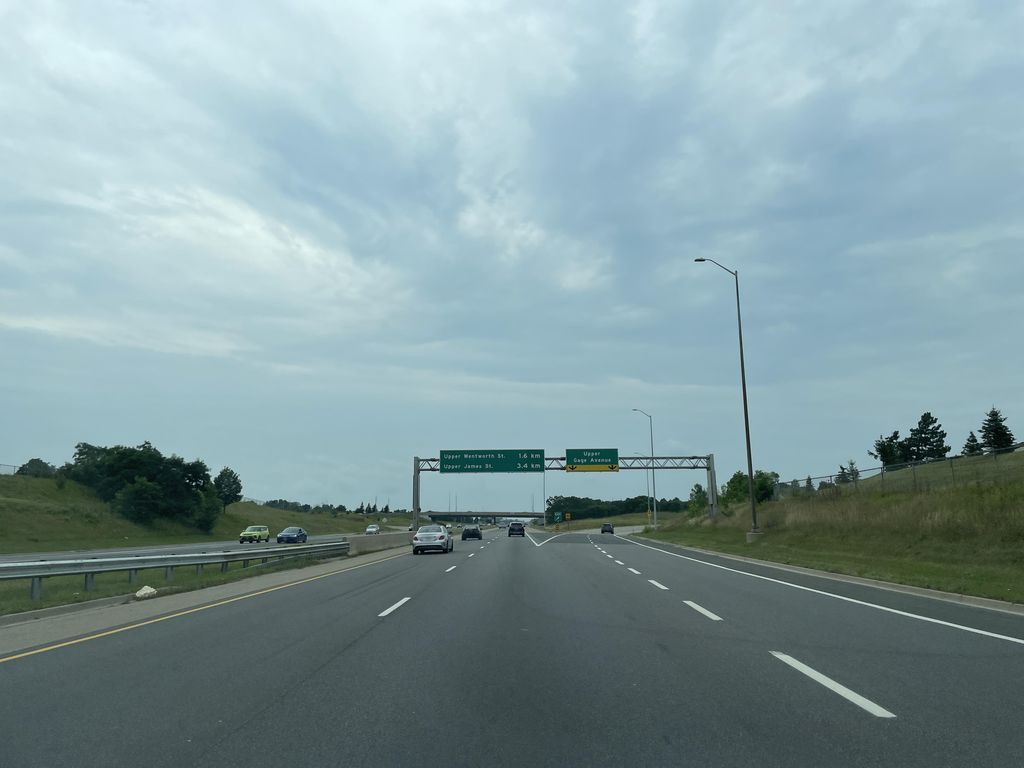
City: hamilton